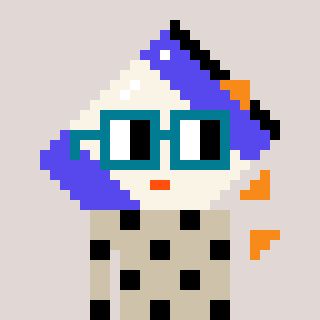
a pixel art character with square dark green glasses, a chips-shaped head and a bege-colored body on a warm background